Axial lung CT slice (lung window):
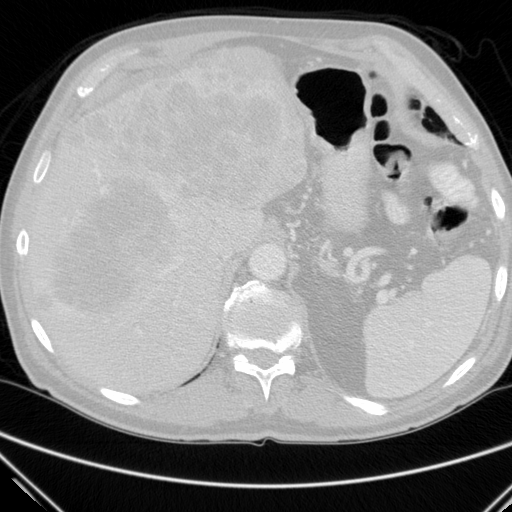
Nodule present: no